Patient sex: M
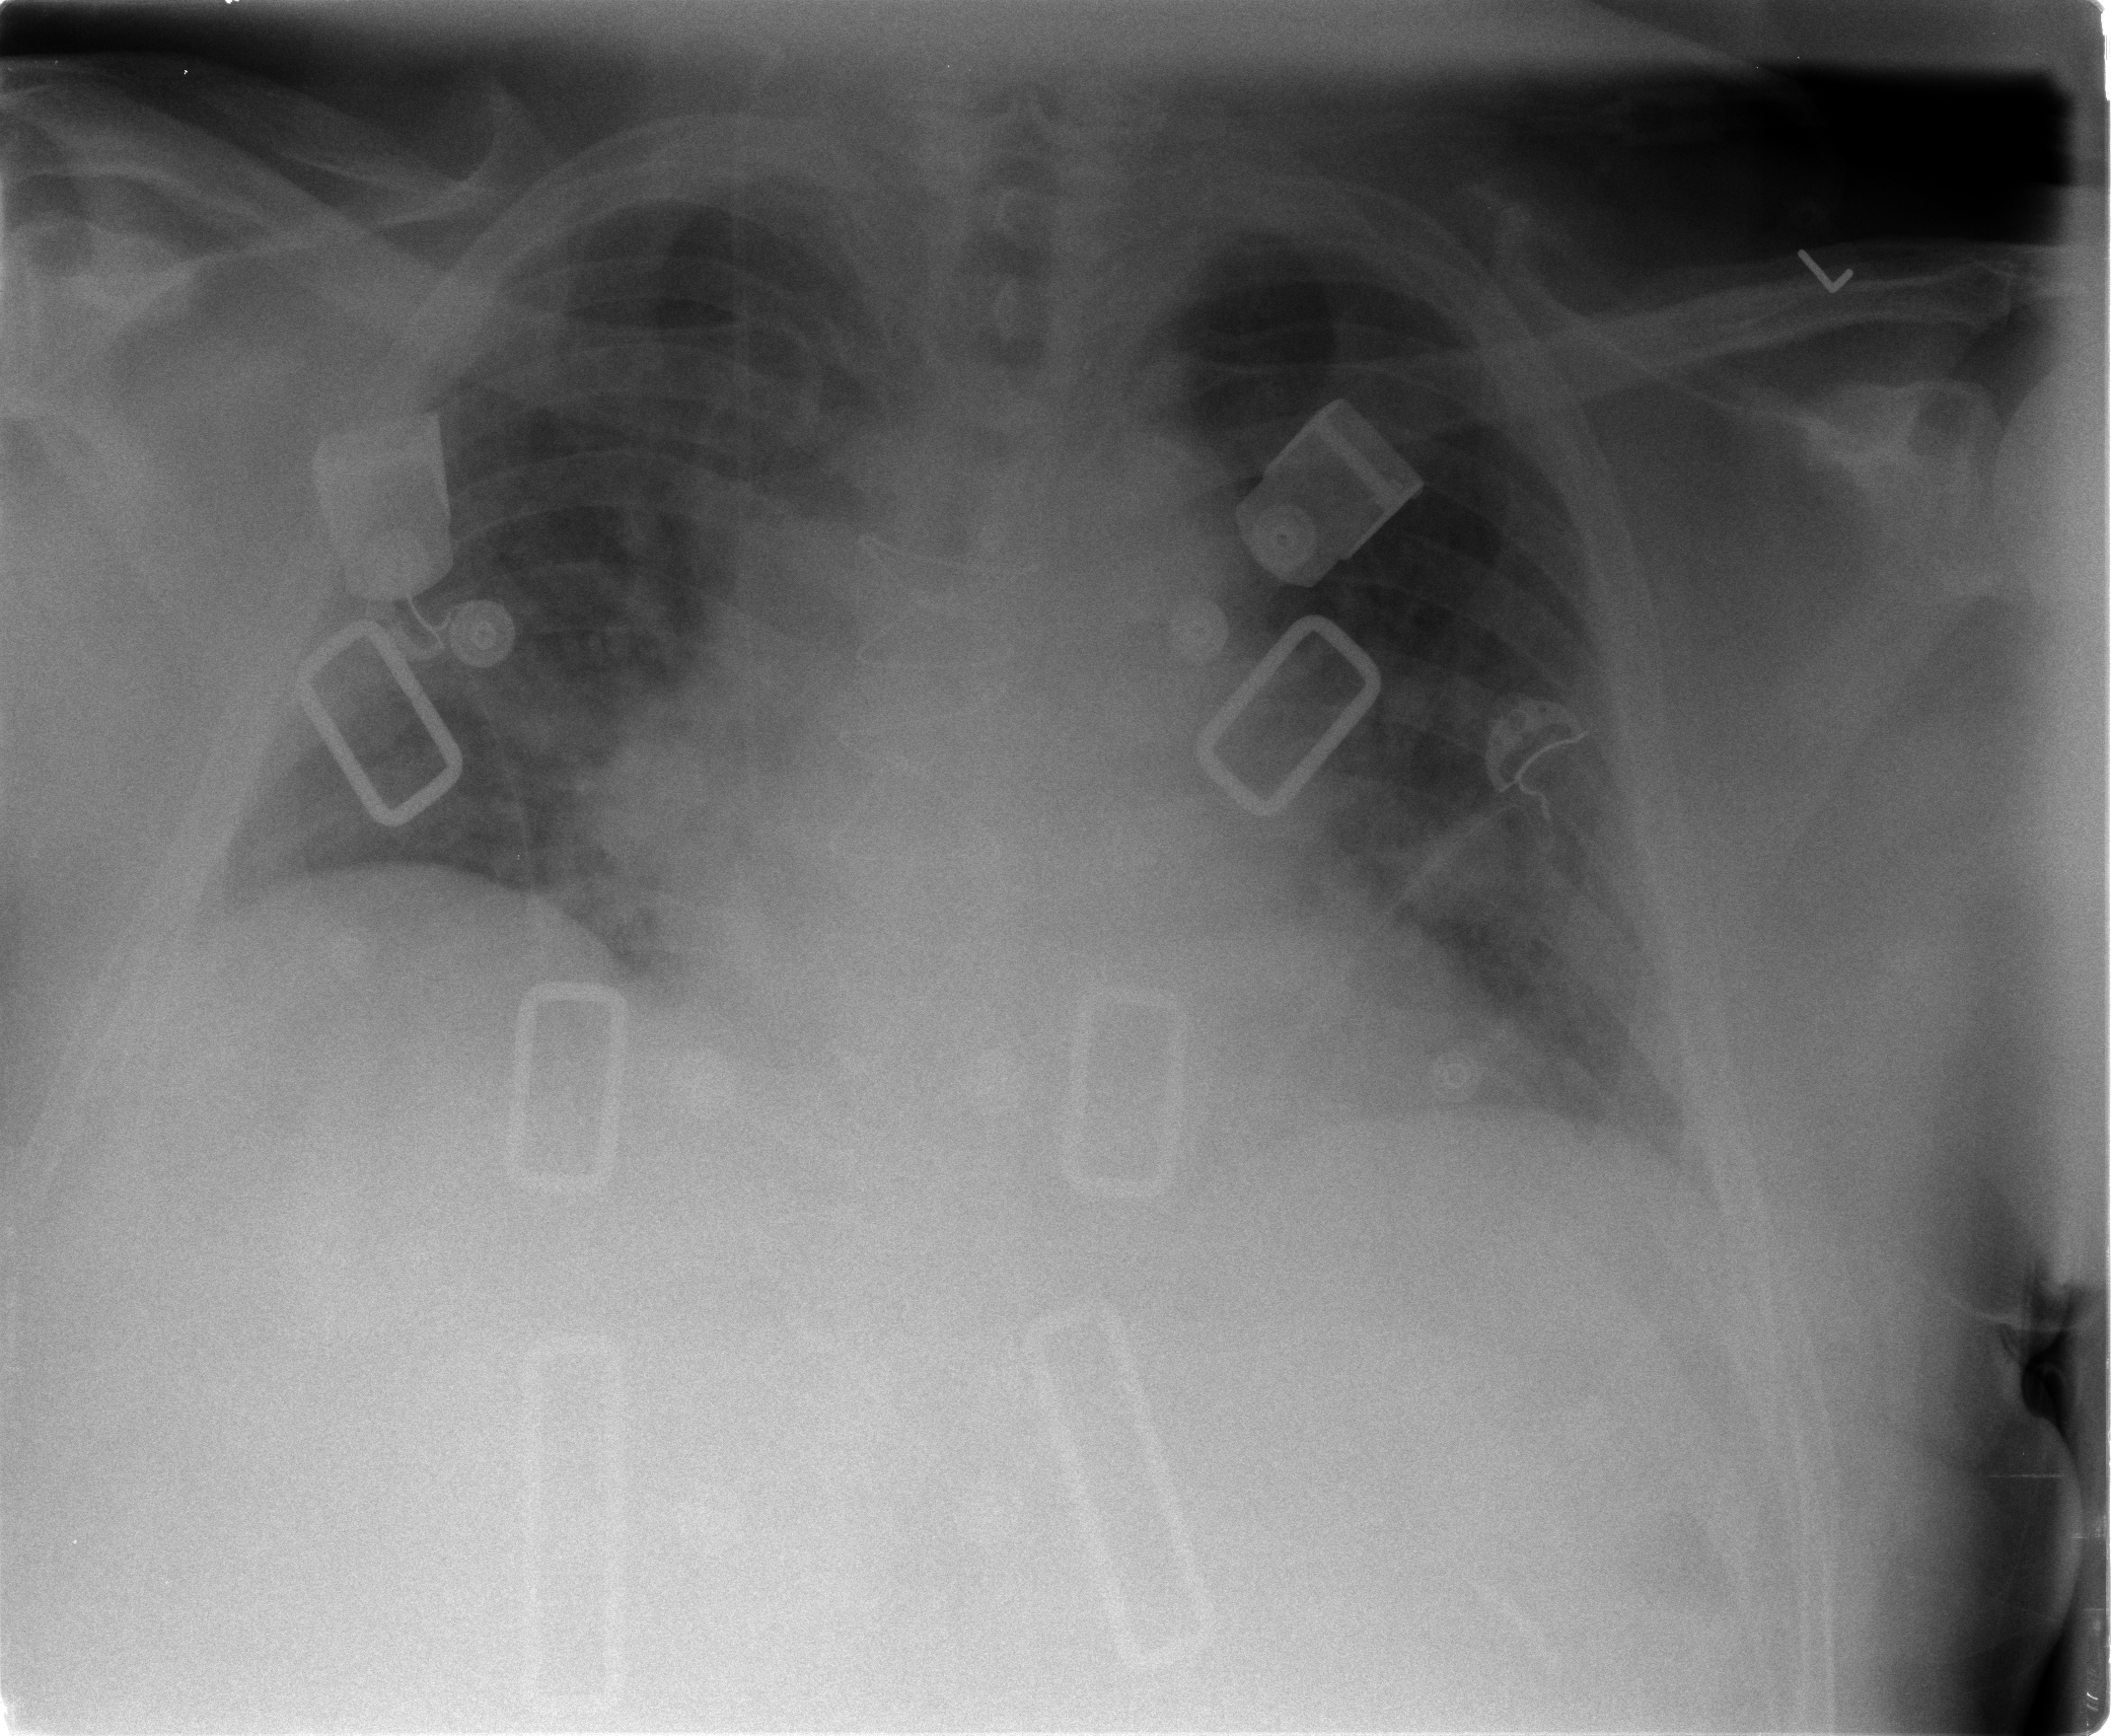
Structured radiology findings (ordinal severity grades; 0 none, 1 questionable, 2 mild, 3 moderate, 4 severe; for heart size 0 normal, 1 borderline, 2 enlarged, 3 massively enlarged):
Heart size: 2
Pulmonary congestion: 3
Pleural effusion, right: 1
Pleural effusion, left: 1
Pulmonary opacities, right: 2
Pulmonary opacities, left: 2
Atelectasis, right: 2
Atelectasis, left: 2